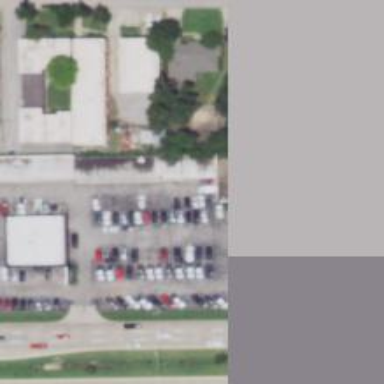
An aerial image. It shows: Commercial building with flat roof.